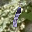
Label: 1